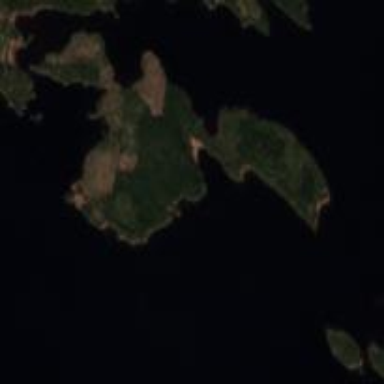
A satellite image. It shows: Islet.